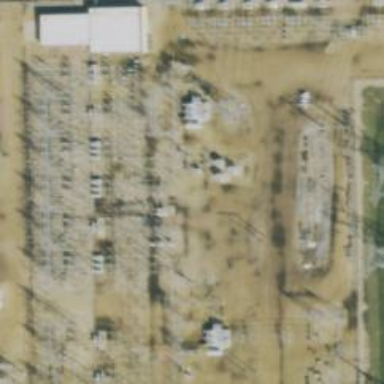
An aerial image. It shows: Switch for power supply.